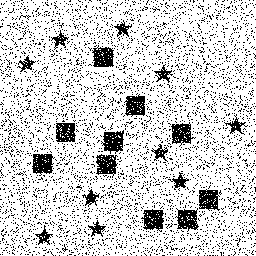
Squares: 10
Triangles: 0
Stars: 10
Total shapes: 20